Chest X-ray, PA view. Patient: 50 years old, sex M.
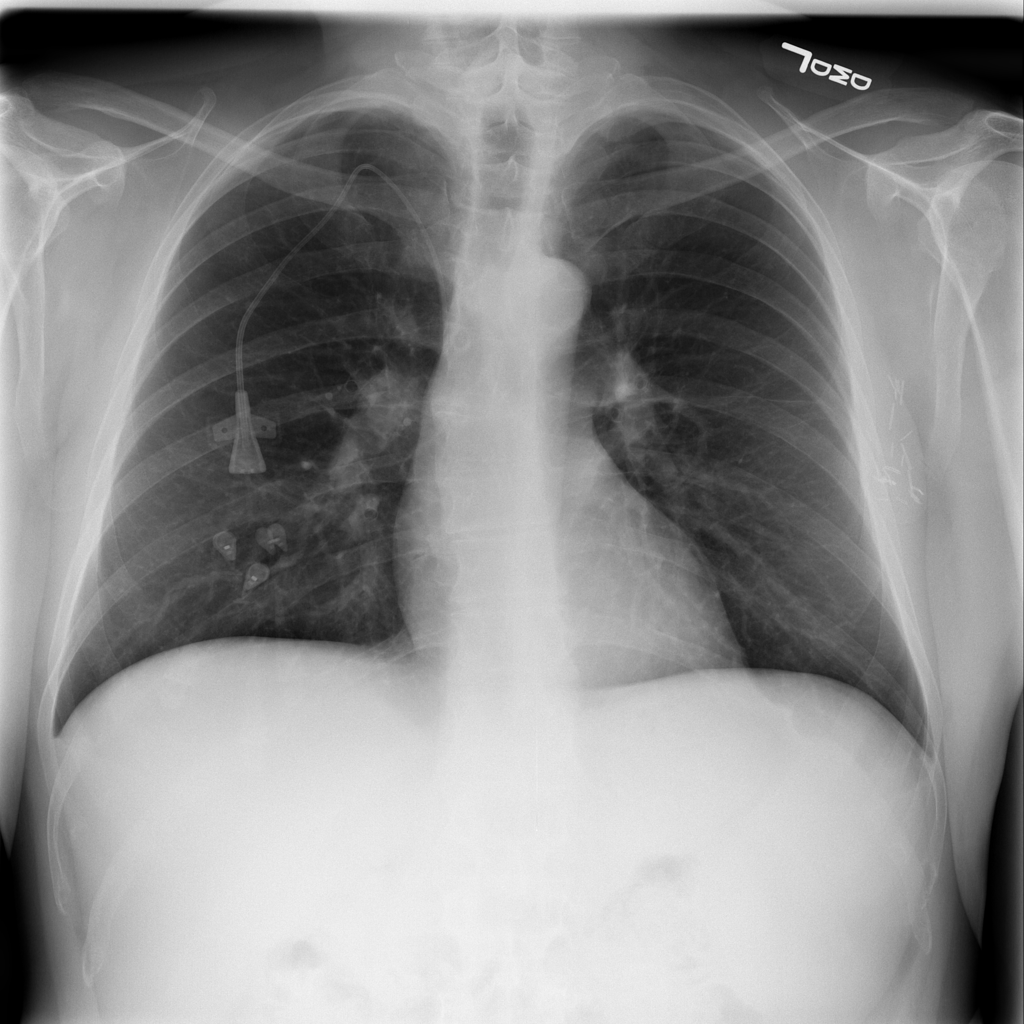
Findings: No Finding